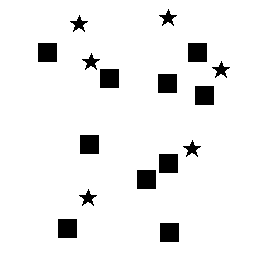
Squares: 10
Triangles: 0
Stars: 6
Total shapes: 16